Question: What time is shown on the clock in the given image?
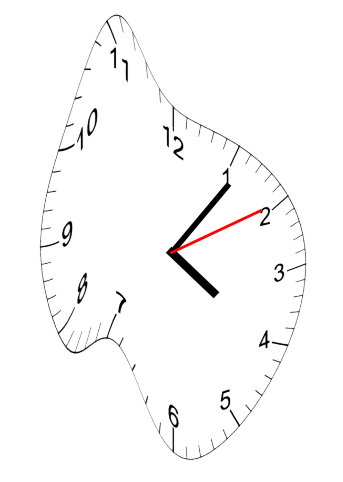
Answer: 04:06:10